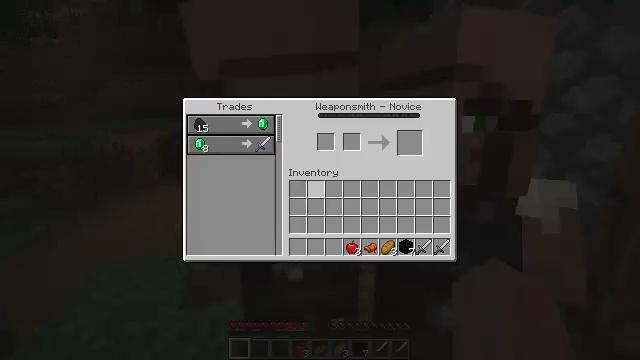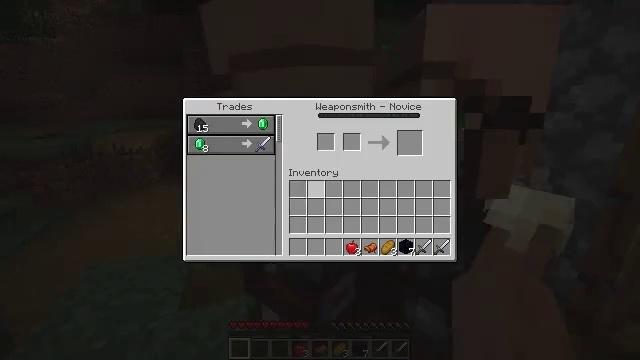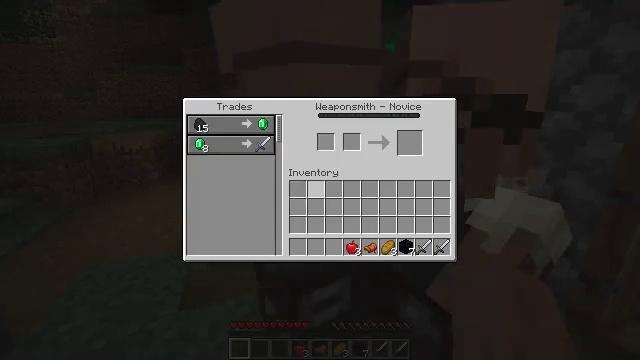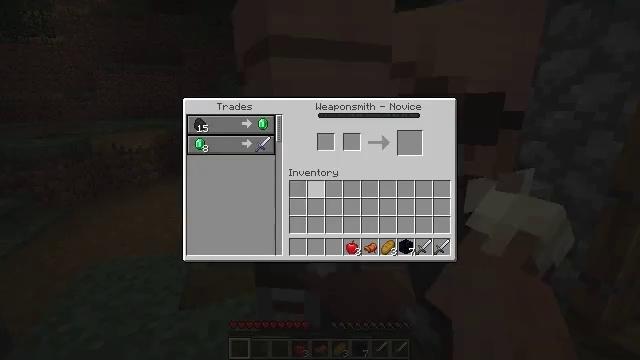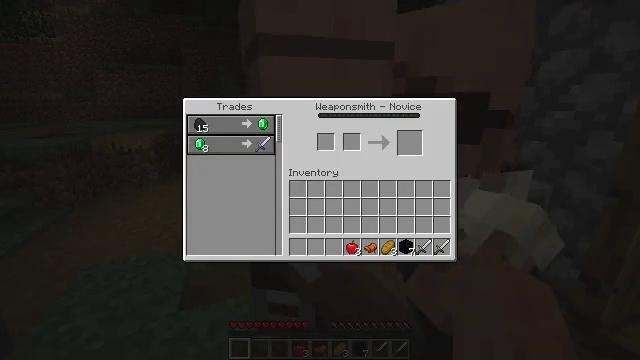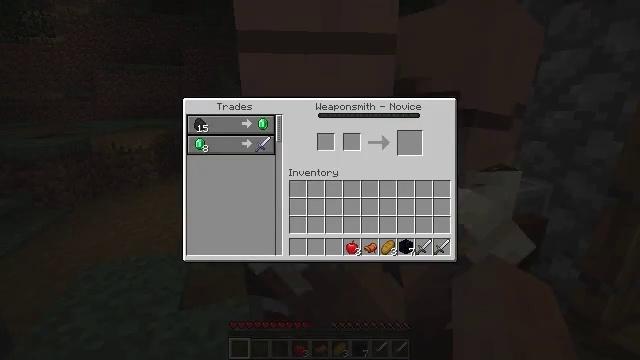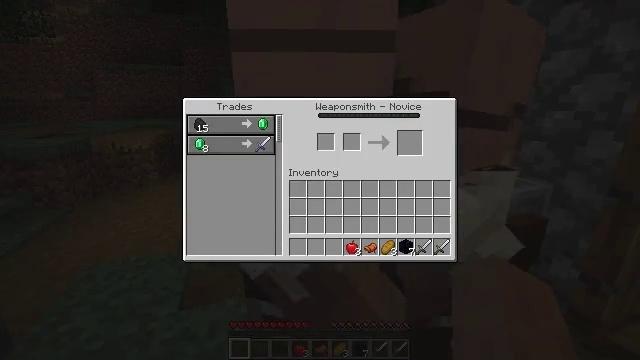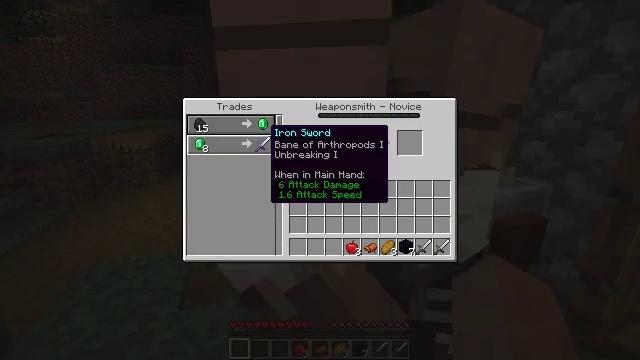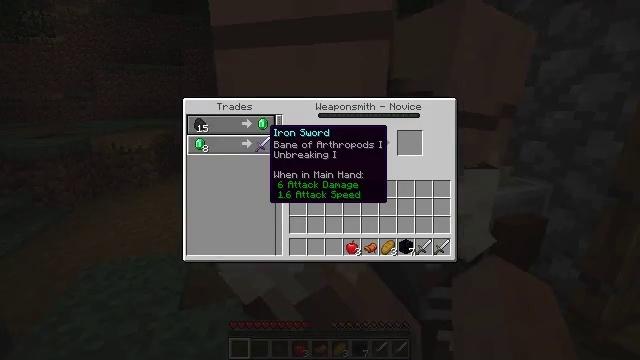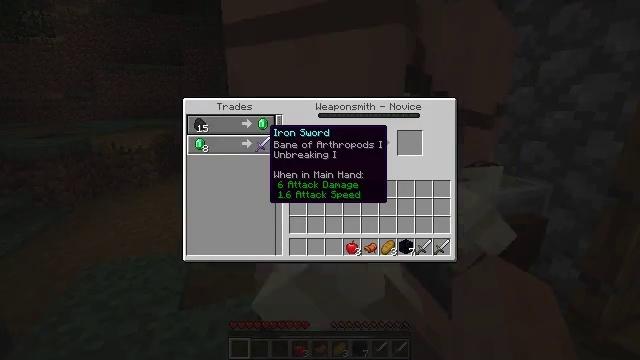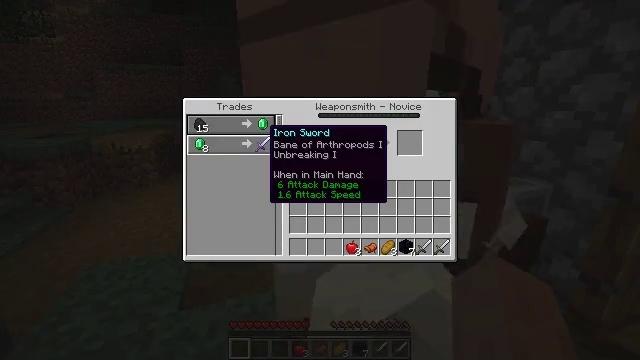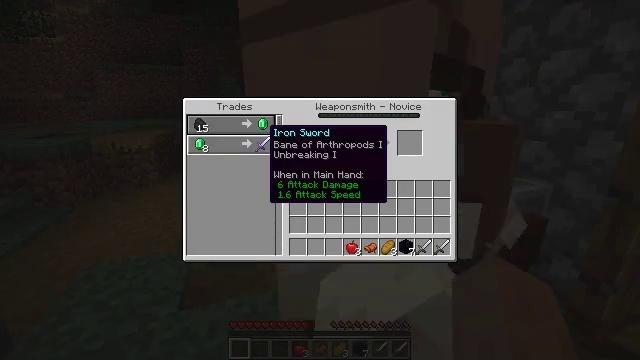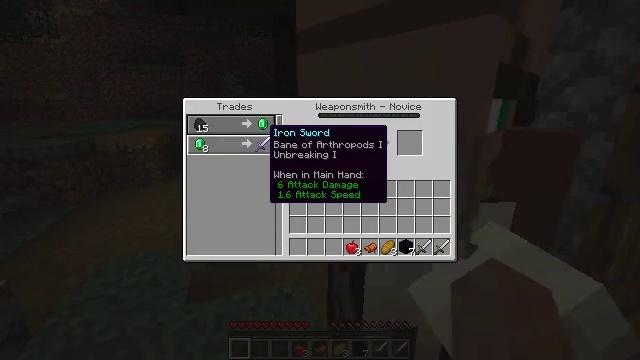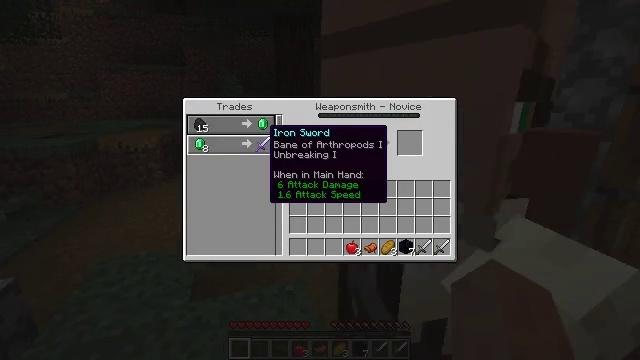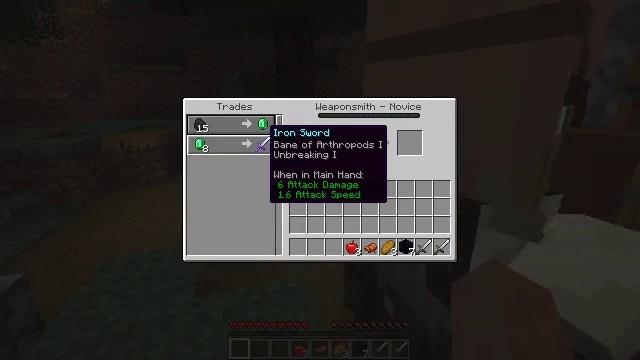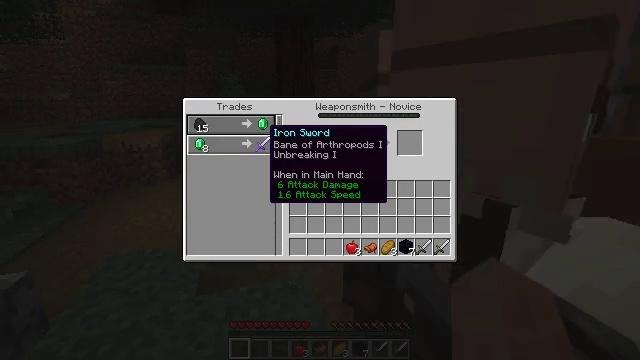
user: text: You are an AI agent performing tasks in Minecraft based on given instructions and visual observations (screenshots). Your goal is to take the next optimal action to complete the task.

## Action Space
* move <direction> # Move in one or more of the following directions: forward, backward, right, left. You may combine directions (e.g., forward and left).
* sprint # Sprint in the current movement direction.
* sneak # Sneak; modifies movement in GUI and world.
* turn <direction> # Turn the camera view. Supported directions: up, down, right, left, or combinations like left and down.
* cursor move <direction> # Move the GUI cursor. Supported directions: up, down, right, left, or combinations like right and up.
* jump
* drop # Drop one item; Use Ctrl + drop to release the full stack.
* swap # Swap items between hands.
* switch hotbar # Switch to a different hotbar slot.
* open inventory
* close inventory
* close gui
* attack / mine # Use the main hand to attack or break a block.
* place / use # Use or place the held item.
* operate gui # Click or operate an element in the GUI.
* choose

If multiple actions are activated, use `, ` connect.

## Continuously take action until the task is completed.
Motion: motion action
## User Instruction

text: Retrieve the blue bed from the ground.
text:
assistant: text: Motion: no_op
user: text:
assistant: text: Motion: no_op
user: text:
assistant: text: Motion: no_op
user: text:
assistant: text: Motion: no_op
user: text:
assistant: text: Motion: cursor move left and up
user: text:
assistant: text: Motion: cursor move left and up
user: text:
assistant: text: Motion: cursor move left
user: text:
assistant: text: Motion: no_op
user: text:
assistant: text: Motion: no_op
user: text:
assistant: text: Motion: no_op
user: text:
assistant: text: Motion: no_op
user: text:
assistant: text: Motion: no_op
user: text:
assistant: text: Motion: no_op
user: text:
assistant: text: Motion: no_op
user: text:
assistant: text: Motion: no_op
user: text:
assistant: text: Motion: no_op
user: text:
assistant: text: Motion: no_op
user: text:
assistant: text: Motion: no_op
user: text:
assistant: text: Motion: no_op
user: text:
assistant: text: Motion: no_op
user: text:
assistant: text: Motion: no_op
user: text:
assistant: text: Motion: no_op
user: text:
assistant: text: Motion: no_op
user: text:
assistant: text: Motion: no_op
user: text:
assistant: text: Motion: close inventory
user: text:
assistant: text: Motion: turn right, close inventory
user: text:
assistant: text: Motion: move left, turn right, close inventory
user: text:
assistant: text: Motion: move left, turn right
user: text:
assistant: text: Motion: move left, turn right
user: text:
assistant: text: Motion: move left, turn right